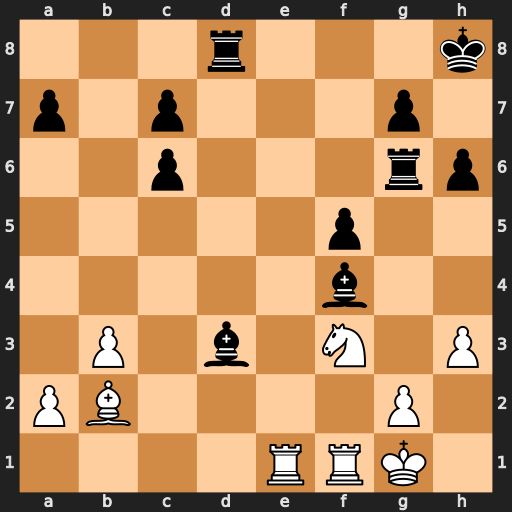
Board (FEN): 3r3k/p1p3p1/2p3rp/5p2/5b2/1P1b1N1P/PB4P1/4RRK1
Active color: w
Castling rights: -
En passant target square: -
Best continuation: Nh4 Bd6 Nxg6+